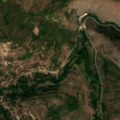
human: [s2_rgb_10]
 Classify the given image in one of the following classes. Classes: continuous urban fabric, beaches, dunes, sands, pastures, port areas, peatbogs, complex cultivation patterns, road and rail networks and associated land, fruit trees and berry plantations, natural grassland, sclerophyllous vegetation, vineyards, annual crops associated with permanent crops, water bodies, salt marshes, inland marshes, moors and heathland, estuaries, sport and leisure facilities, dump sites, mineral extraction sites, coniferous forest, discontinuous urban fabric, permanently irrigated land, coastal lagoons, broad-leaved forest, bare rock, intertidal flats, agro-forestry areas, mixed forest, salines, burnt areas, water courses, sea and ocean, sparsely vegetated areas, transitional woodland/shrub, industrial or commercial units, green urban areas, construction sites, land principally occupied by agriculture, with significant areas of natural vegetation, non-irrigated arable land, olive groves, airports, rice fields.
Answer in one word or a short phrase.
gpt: complex cultivation patterns, land principally occupied by agriculture, with significant areas of natural vegetation, natural grassland, transitional woodland/shrub